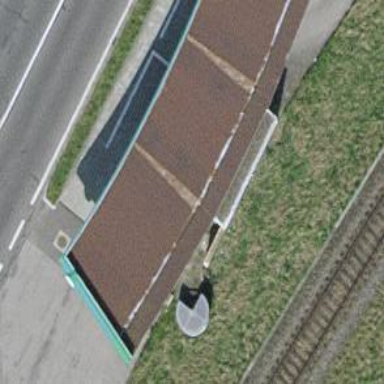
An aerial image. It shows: Carport building.